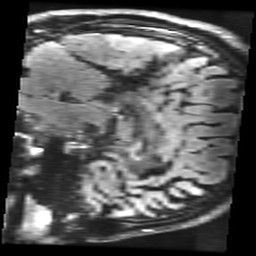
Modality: FLAIR
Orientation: sagittal
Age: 22
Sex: male
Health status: healthy
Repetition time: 12 s
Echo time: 0.09782 s